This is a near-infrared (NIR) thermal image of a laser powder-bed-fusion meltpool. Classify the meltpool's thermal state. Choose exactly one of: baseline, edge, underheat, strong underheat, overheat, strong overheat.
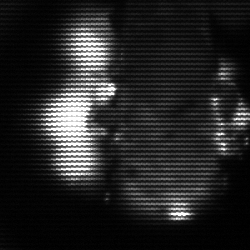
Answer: strong underheat